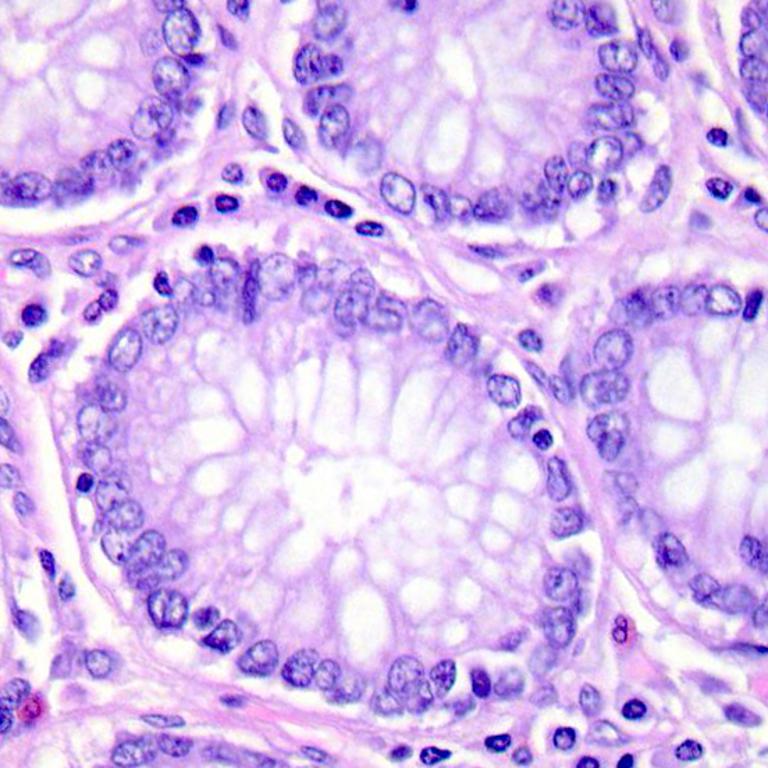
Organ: colon
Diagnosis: benign